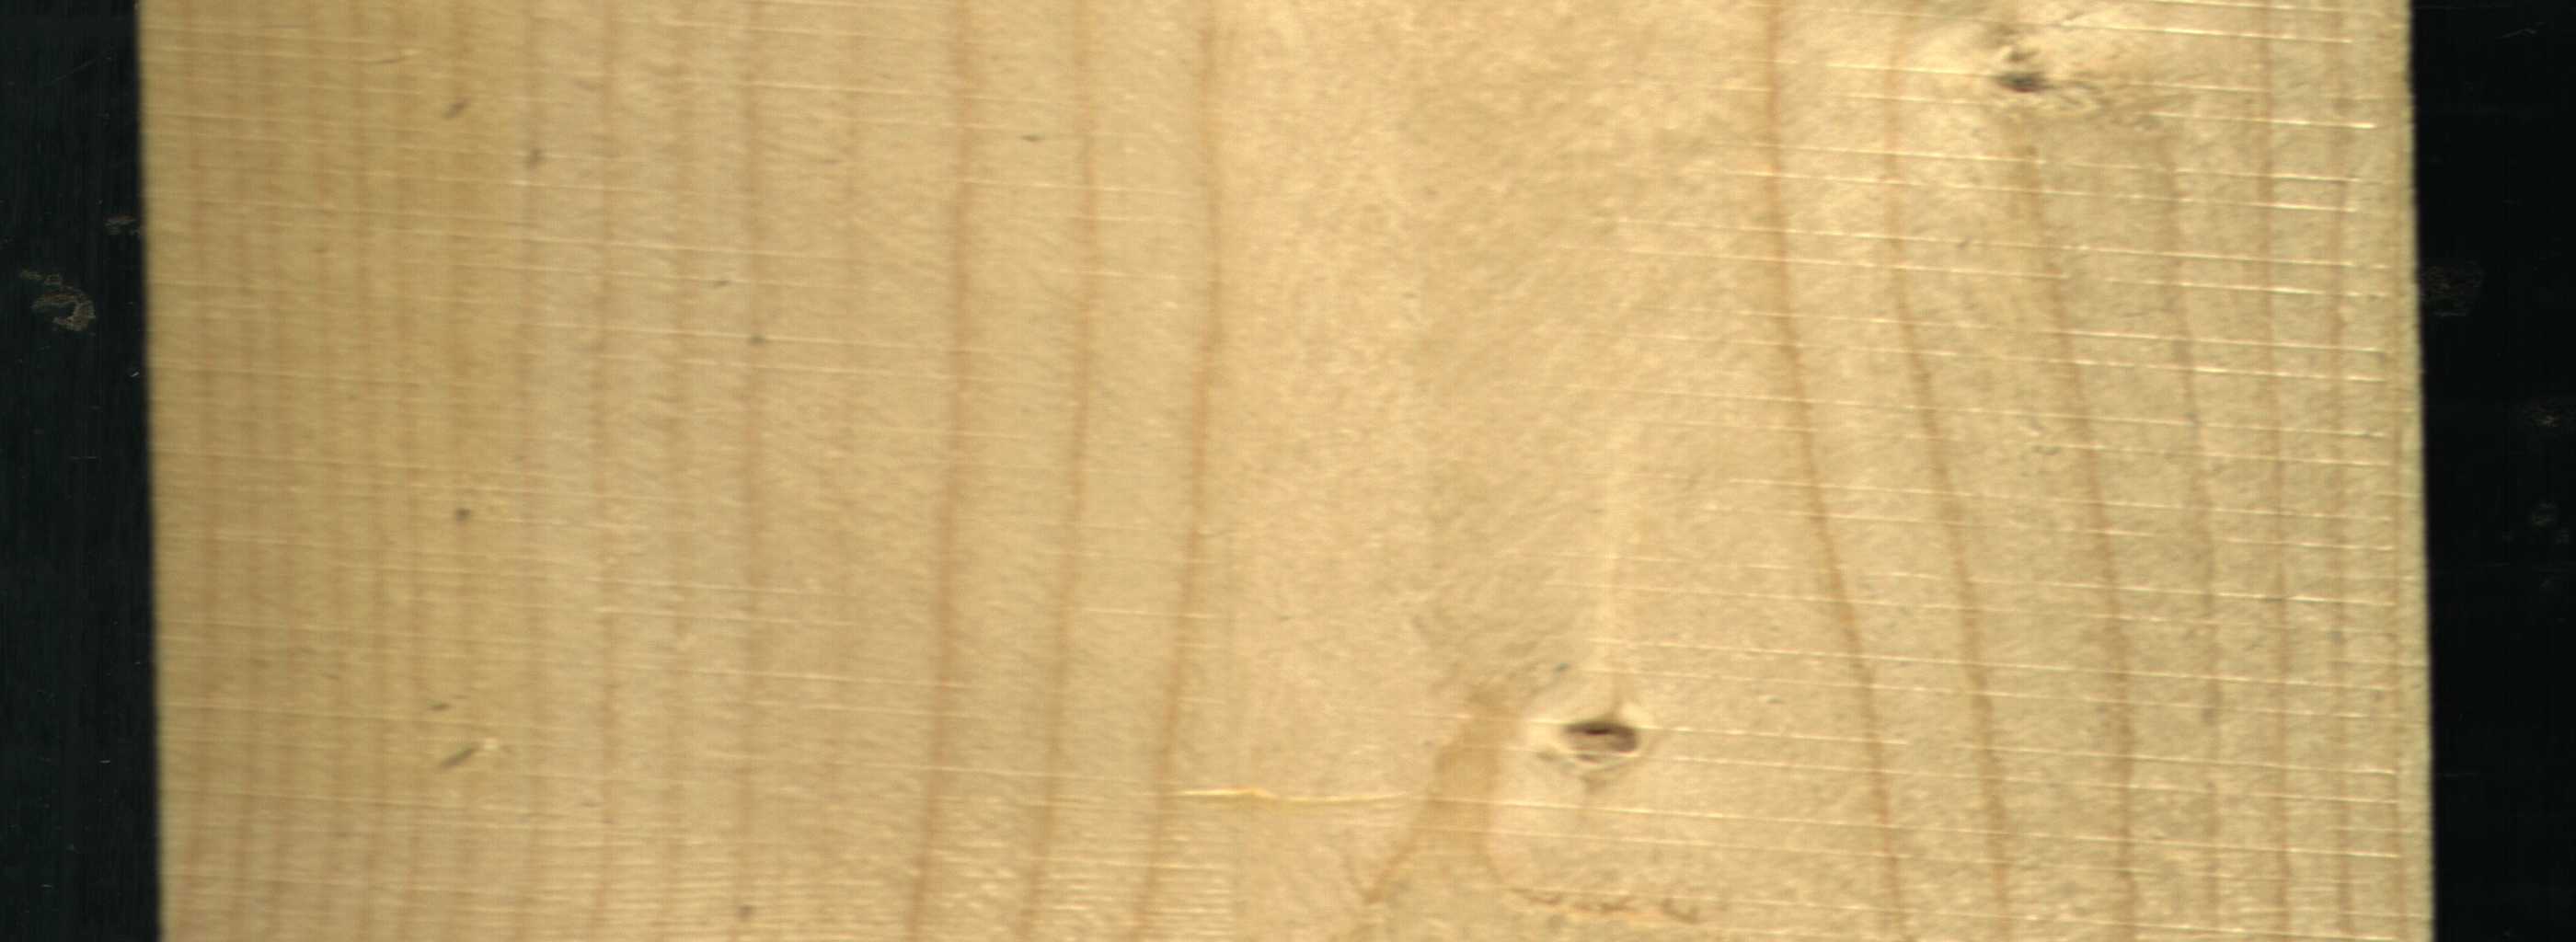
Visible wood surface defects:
Live_Knot
Live_Knot